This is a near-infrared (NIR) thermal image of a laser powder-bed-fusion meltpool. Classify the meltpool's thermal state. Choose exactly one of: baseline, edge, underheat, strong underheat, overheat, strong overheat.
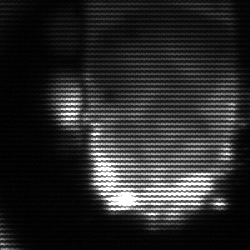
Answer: baseline